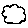
Label: cloud